Interaction volume radius: 5 \u00c5
Interaction volume height: 10 \u00c5
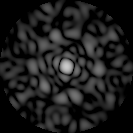
Disorder parameter: 0.8654